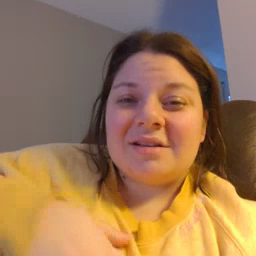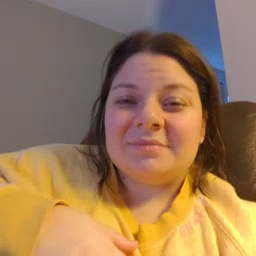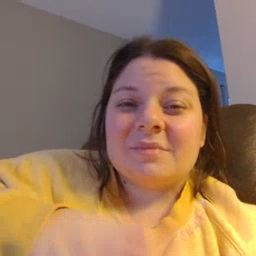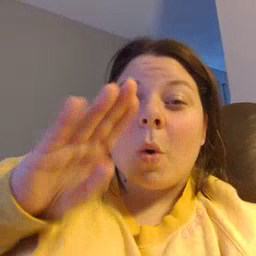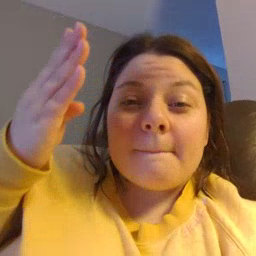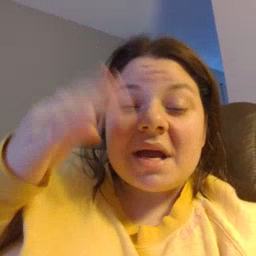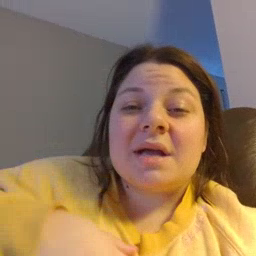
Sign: open